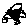
Label: square